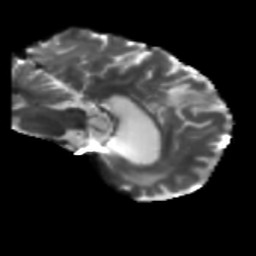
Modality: T2w
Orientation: sagittal
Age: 48
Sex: male
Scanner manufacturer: siemens
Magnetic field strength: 3 T
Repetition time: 5.25 s
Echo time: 0.08 s